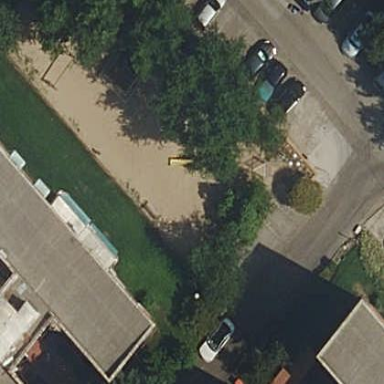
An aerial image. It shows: Residential building near playground.